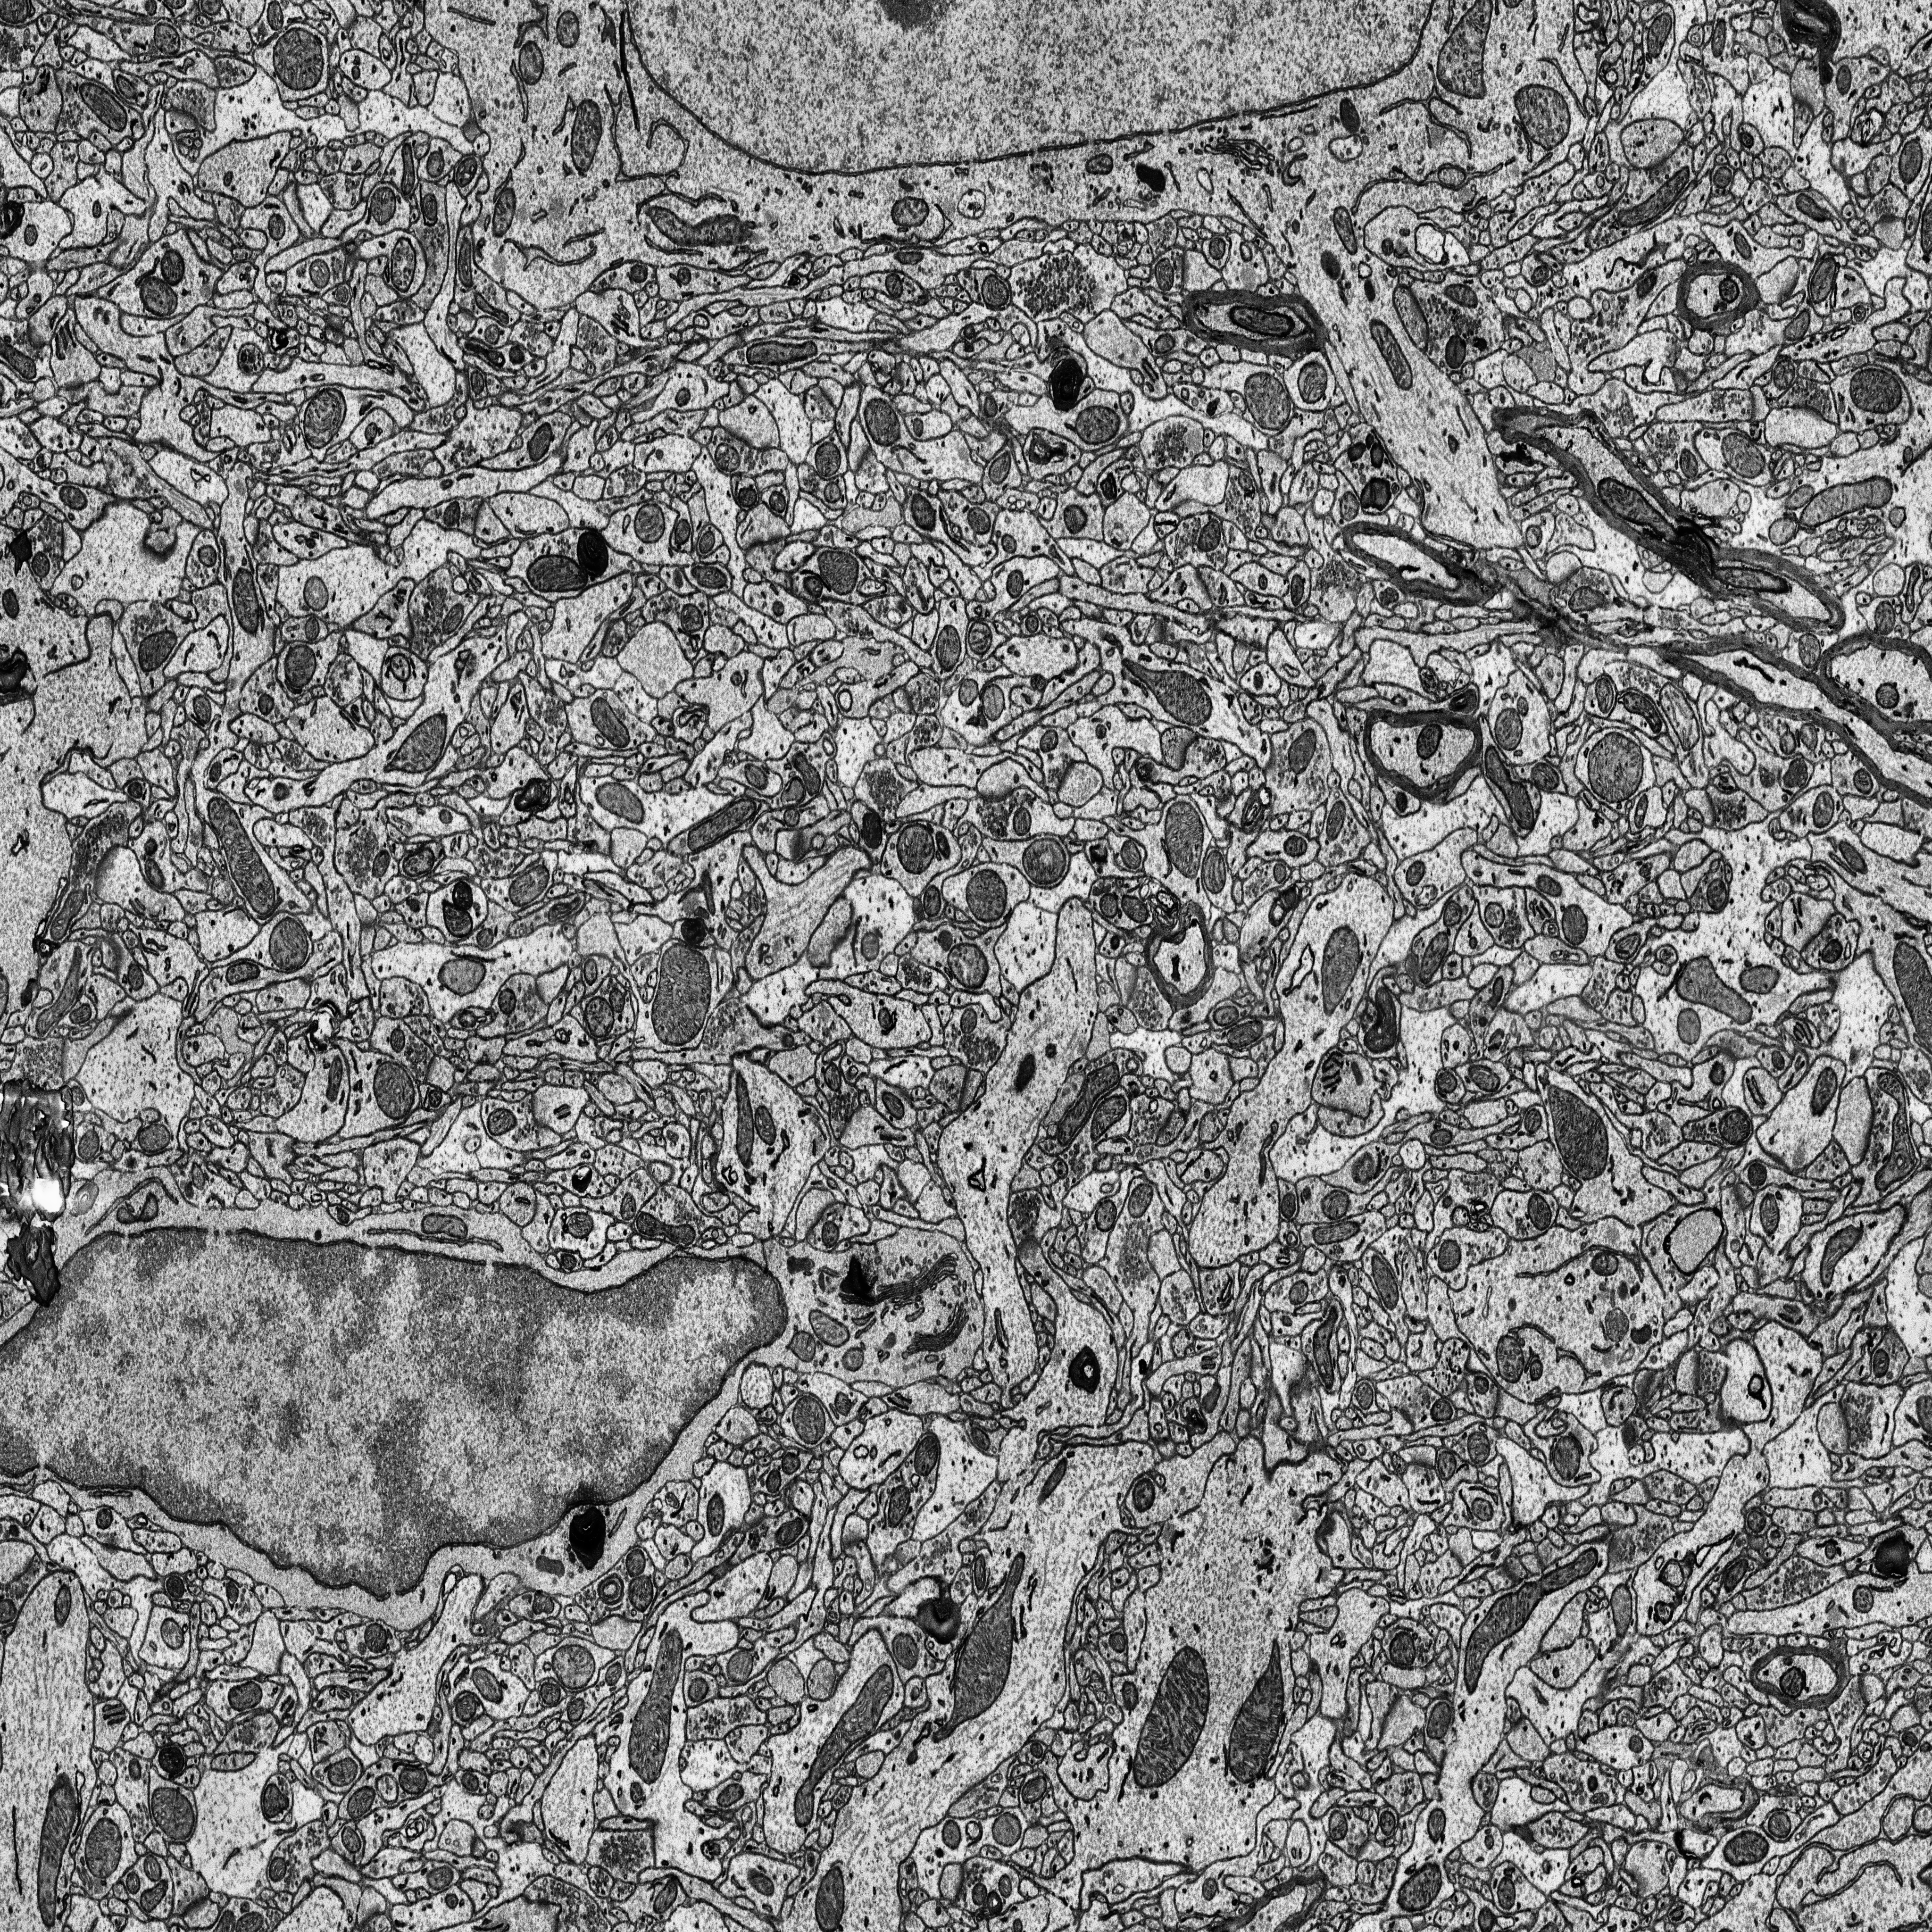
Electron microscopy slice of rat cortex tissue
Slice depth (z): 15
Mitochondria instances in slice: 405